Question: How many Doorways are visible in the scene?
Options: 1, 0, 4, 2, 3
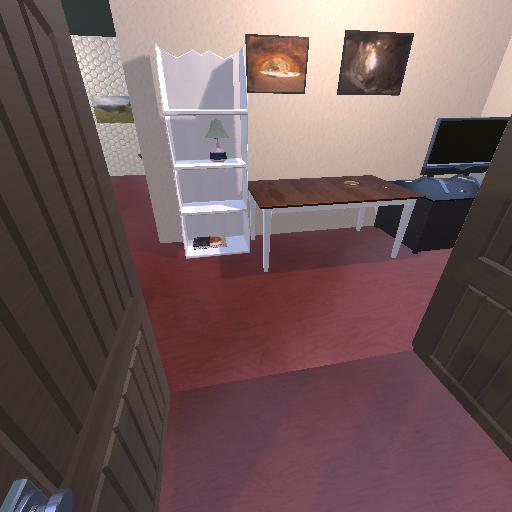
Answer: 1